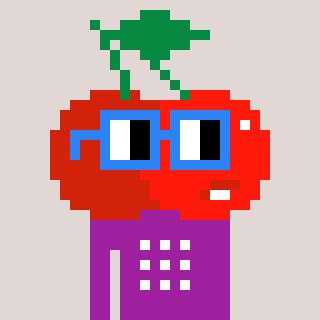
a pixel art character with square blue glasses, a cherry-shaped head and a magenta-colored body on a warm background